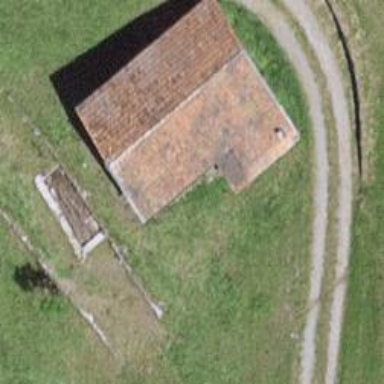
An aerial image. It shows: Stable.